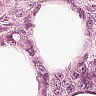
Metastatic tissue present: yes